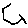
Label: hexagon